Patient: sex M, age 60
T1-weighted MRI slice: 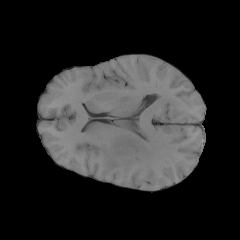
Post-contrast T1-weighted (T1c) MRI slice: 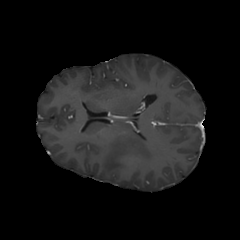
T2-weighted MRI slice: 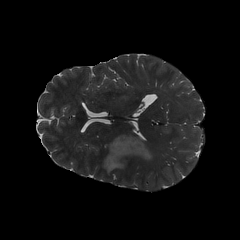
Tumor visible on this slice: yes
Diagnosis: Glioblastoma, IDH-wildtype
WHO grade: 4